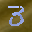
Label: 3